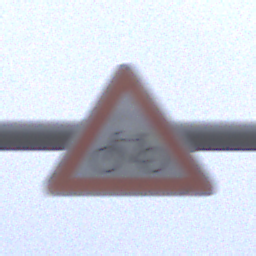
Verkehrszeichen: RadverkehrRechts
Umgebung: Outdoor, Suburban
Tageszeit: MorningAfternoon
Wetter: Overcast
Licht: Natural
Jahreszeit: NotSpecified
Kontrast: LowContrast